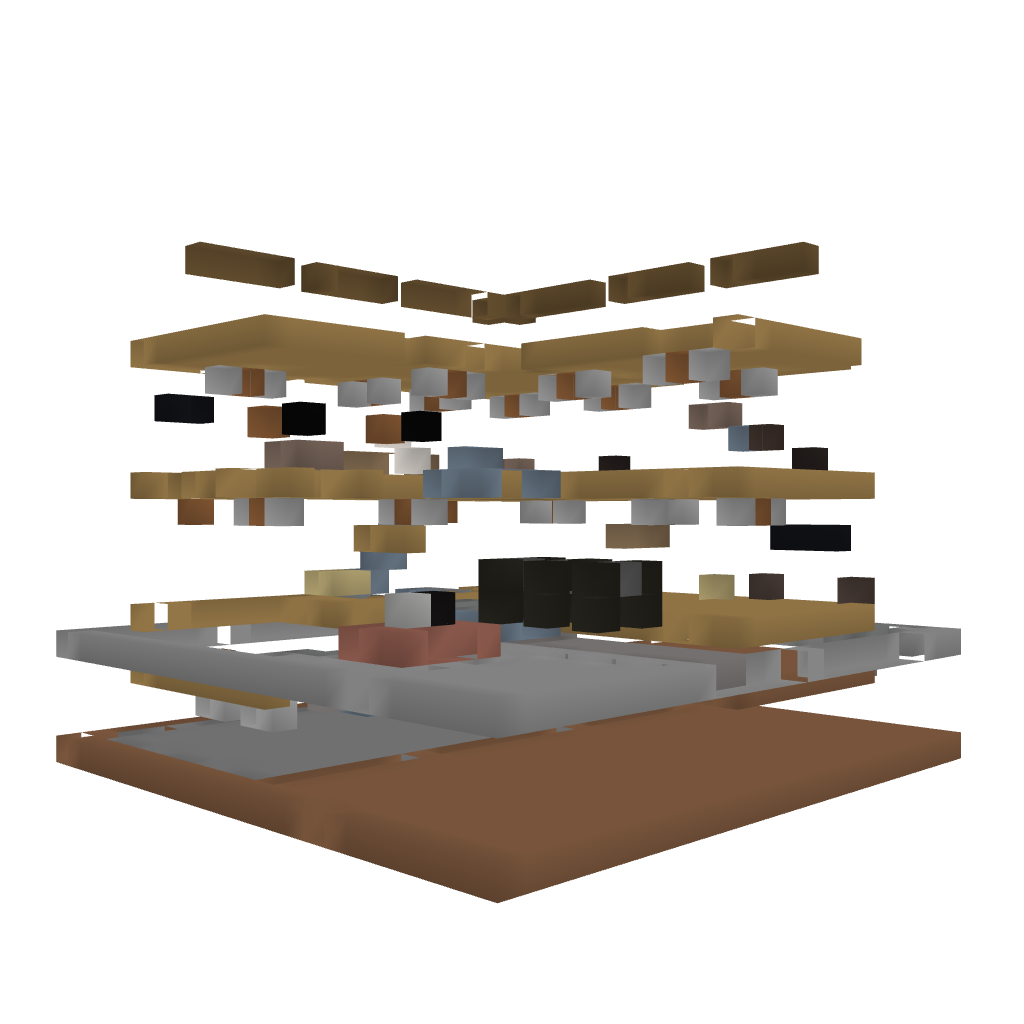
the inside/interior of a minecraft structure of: Middle-class Modern L-shaped House